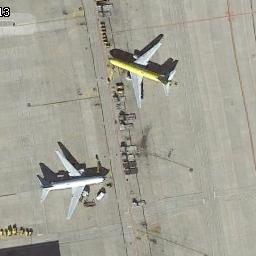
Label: airplane